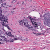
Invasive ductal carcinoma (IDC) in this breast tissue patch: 0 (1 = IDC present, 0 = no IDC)